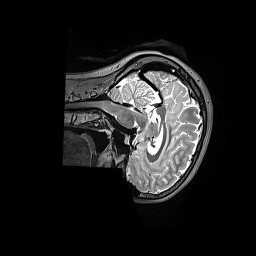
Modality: T2w
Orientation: sagittal
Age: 27
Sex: female
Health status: ill
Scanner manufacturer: siemens
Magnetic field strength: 3 T
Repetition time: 3.2 s
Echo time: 0.564 s